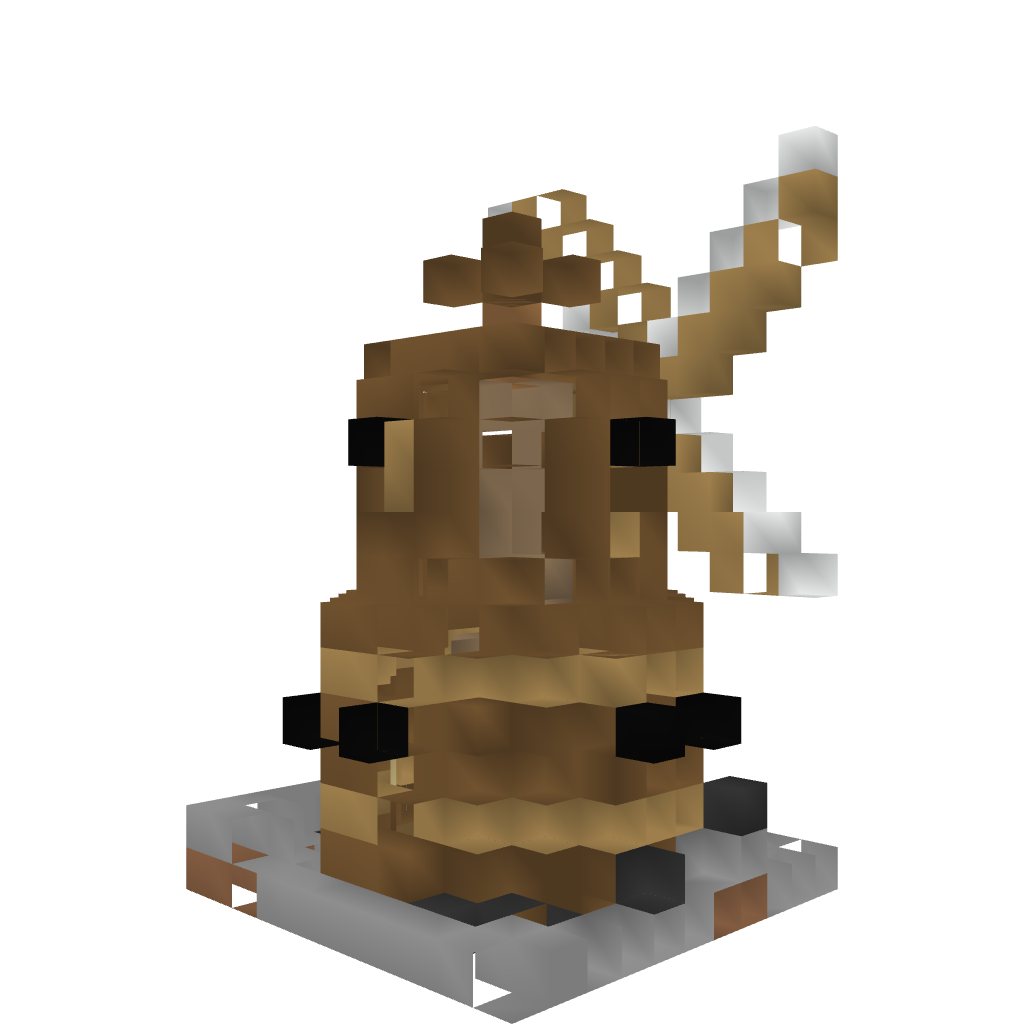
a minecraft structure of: Windmill